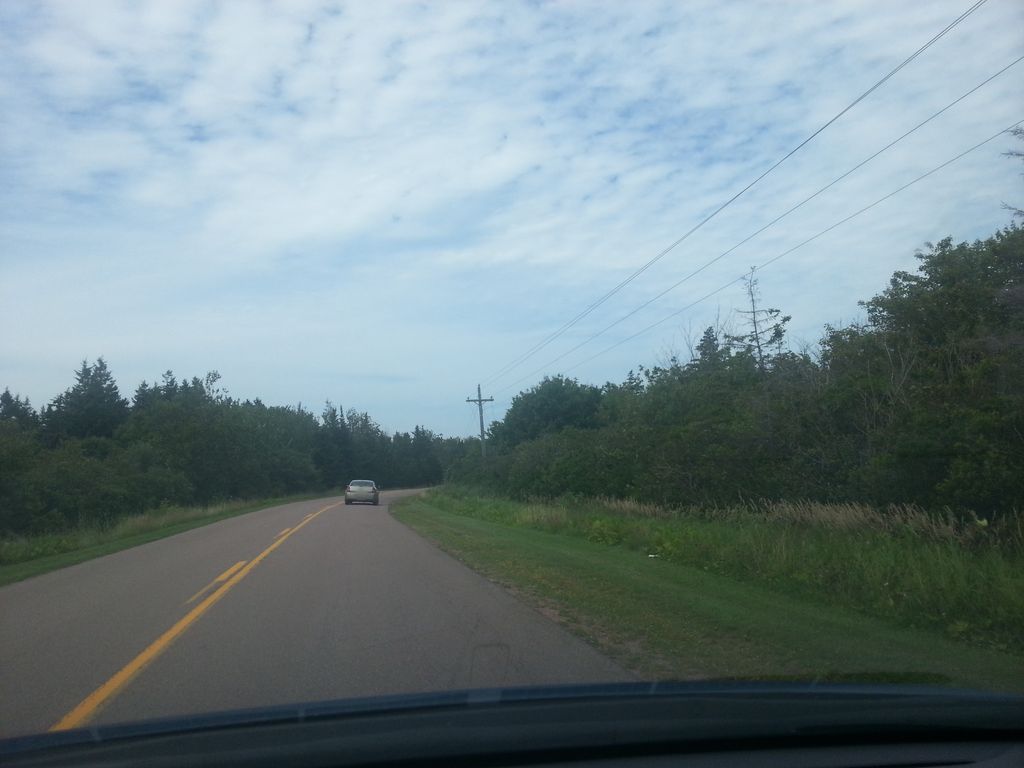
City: charlottetown